Question: I looked around, but all I could find was how to find the derivative of a matrix using 'diff(d)', where 'd' is a matrix. This doesn't give me vectors, just a bunch of scalars. I'm not really sure what to do with those.
I'd like to find a way to calculate the gradient at a few points throughout the surface that is represented by a matrix. This gradient can be displayed as a vector field. There's a <URL> about making vector fields in R, but I don't know how to calculate the gradient.
Edit: I will try to elaborate on what I'm looking for. Let's say I have a matrix like this:
'''
X0 X1.5 X3.1 X4.3 X5.9 X7.3 X8.6 X9.8 X11 X12.3 X13.6 X14.9 X16.4 X17.9 X20
[1,] 0 1.4 3.0 4.5 6.0 7.3 8.6 9.7 10.9 12.2 13.4 14.9 16.4 18.1 20
[2,] 0 1.6 3.2 4.9 6.4 7.6 8.7 9.6 10.6 11.8 13.2 14.7 16.4 18.1 20
[3,] 0 1.7 3.5 5.2 7.0 8.3 9.0 9.4 9.9 11.1 12.7 14.6 16.3 18.2 20
[4,] 0 1.8 3.7 5.8 8.0 9.3 9.3 9.3 9.4 10.2 12.1 14.1 16.2 18.0 20
[5,] 0 1.7 3.9 6.0 8.8 9.3 9.3 9.4 9.6 9.9 11.8 14.0 16.2 18.1 20
[6,] 0 1.8 3.8 5.7 8.1 9.3 9.3 9.4 9.6 10.1 12.3 14.4 16.3 18.0 20
[7,] 0 1.6 3.5 5.2 7.0 8.4 9.1 9.5 10.1 11.3 13.0 14.6 16.4 18.2 20
[8,] 0 1.5 3.2 4.9 6.4 7.7 8.7 9.7 10.7 11.9 13.3 14.9 16.5 18.3 20
[9,] 0 1.5 3.1 4.6 6.0 7.4 8.6 9.7 10.9 12.1 13.5 15.1 16.6 18.3 20
[10,] 0 1.5 3.0 4.6 6.0 7.3 8.5 9.7 10.9 12.4 13.6 13.1 16.6 18.2 20
'''
It looks something like this when you plot it:

Now, what I want is simply this: at certain intervals of x and y, I'd like to be able to find the slope of the surface. So for example, starting with x=0, y=0, I'd like to find the slope in the form of a vector I can use to plot later. Then, find the slope at x=0, y=1, and so on for all values of y. Then find all the values of y for x=1, and so on.
The purpose of this is to have a bunch of vectors that can be plotted in a vector field <URL>.
Can this be done in R?
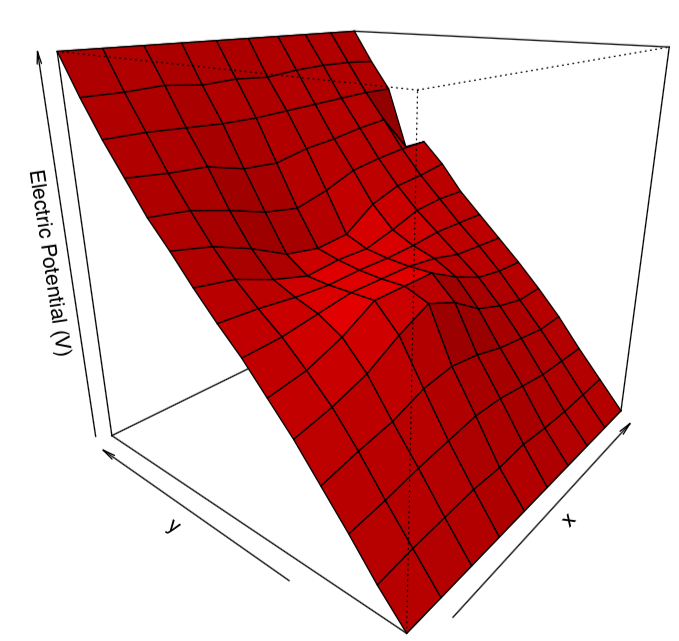
Answer: Here's some stuff to start with.
'''
m <- matrix(1:9,nrow=3)
'''
You have to decide whether to fill in NA or 0 at the beginning or the end, or replicate the first or last value in 'diff(x)', or ...
'''
bdiff <- function(x) c(NA,diff(x))
'''
Gradients in the x (row) direction:
'''
t(apply(m,1,bdiff))
## [,1] [,2] [,3]
## [1,] NA 3 3
## [2,] NA 3 3
## [3,] NA 3 3
'''
In the y (column) direction:
'''
apply(m,2,bdiff)
## [,1] [,2] [,3]
## [1,] NA NA NA
## [2,] 1 1 1
## [3,] 1 1 1
'''
For your example, something approximately like this works:
'''
m2 <- matrix(c(
0,1.4,3.0,4.5,6.0,7.3,8.6,9.7,10.9,12.2,13.4,14.9,16.4,18.1,20,
0,1.6,3.2,4.9,6.4,7.6,8.7,9.6,10.6,11.8,13.2,14.7,16.4,18.1,20,
0,1.7,3.5,5.2,7.0,8.3,9.0,9.4,9.9,11.1,12.7,14.6,16.3,18.2,20,
0,1.8,3.7,5.8,8.0,9.3,9.3,9.3,9.4,10.2,12.1,14.1,16.2,18.0,20,
0,1.7,3.9,6.0,8.8,9.3,9.3,9.4,9.6,9.9,11.8,14.0,16.2,18.1,20,
0,1.8,3.8,5.7,8.1,9.3,9.3,9.4,9.6,10.1,12.3,14.4,16.3,18.0,20,
0,1.6,3.5,5.2,7.0,8.4,9.1,9.5,10.1,11.3,13.0,14.6,16.4,18.2,20,
0,1.5,3.2,4.9,6.4,7.7,8.7,9.7,10.7,11.9,13.3,14.9,16.5,18.3,20,
0,1.5,3.1,4.6,6.0,7.4,8.6,9.7,10.9,12.1,13.5,15.1,16.6,18.3,20,
0,1.5,3.0,4.6,6.0,7.3,8.5,9.7,10.9,12.4,13.6,13.1,16.6,18.2,20),
byrow=TRUE,nrow=10)
rr <- row(m2)
cc <- col(m2)
dx <- t(apply(m2,1,bdiff))
dy <- apply(m2,2,bdiff)
sc <- 0.25
off <- -0.5 ## I *think* this is right since we NA'd row=col=1
plot(rr,cc,col="gray",pch=16)
arrows(rr+off,cc+off,rr+off+sc*dx,cc+off+sc*dy,length=0.05)
'''